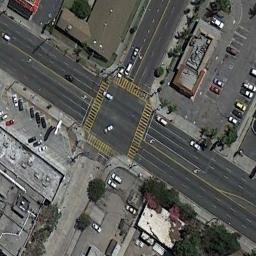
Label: intersection